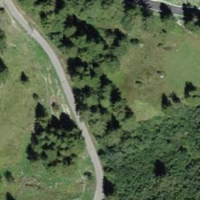
EUNIS habitat code: 26
Species observed at this site:
Prunus padus
Boloria titania